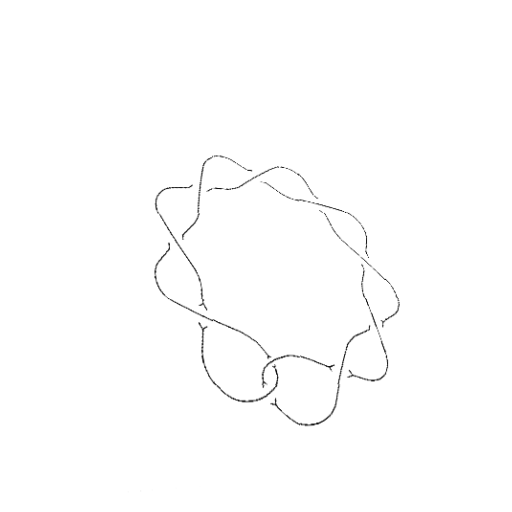
Crossing number: 10